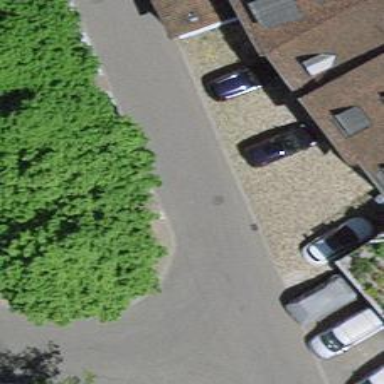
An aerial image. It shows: Asphalt road designated as living street.